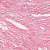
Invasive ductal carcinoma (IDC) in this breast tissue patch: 0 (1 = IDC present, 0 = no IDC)